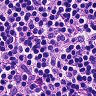
Metastatic tissue present: no